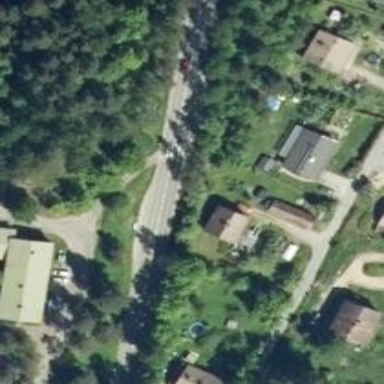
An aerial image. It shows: Uncontrolled crossing on the road.